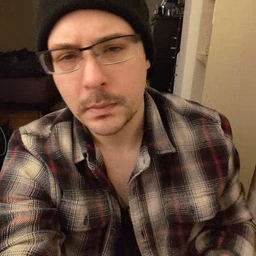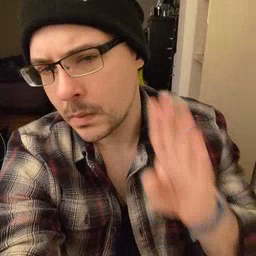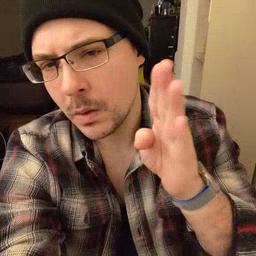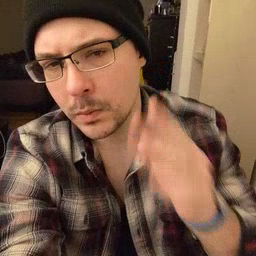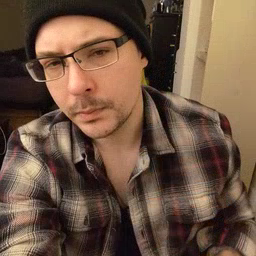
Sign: hello